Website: apple
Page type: order-returns
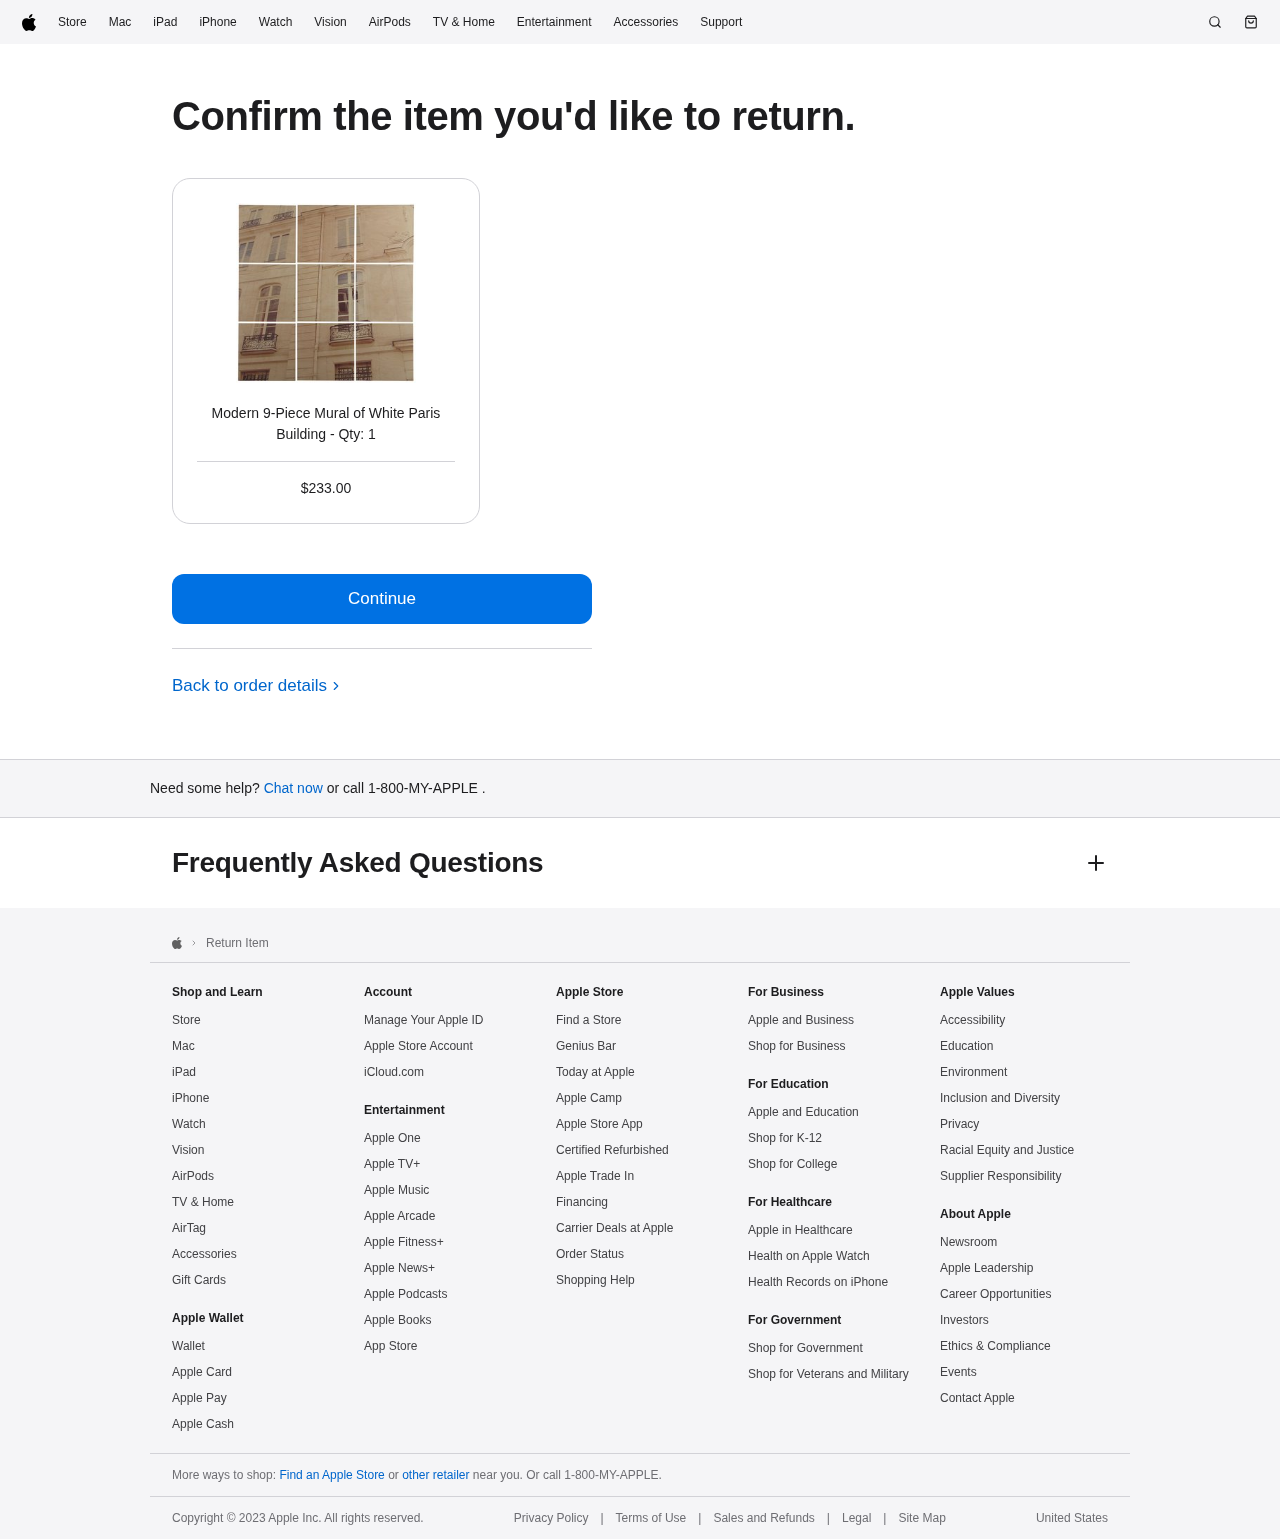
Product elements: key: PRODUCT1_NAME
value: Modern 9-Piece Mural of White Paris Building
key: PRODUCT1_PRICE
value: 233
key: PRODUCT1_QUANTITY
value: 1